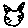
Label: cat